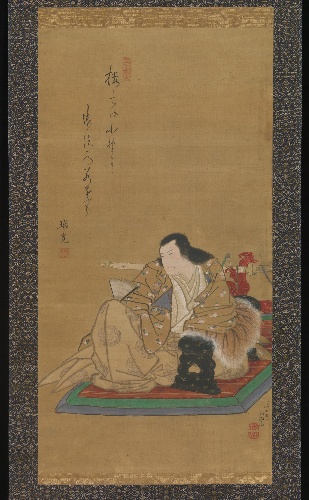
Title: 初代嵐橘三郎　（二代目嵐吉三郎）　の惟高親王|The Actor Arashi Kitsusaburō I (Kichisaburō II) as Prince Koretaka
Artist: Shunkōsai Hokushū
Artist bio: Japanese, active 1808–32
Date: 1821
Object type: Hanging scroll
Classification: Paintings
Medium: Hanging scroll; ink and color on silk
Culture: Japan
Period: Edo period (1615–1868)
Dimensions: Image: 26 x 13 1/2 in. (66 x 34.3 cm)
Overall with mounting: 58 1/2 x 17 1/8 in. (148.6 x 43.5 cm)
Department: Asian Art
Credit line: Gift of Miki and Sebastian Izzard, in honor of James C. Y. Watt, 2011
Accession year: 2011
Repository: Metropolitan Museum of Art, New York, NY
Tags: Men|Portraits|Actors